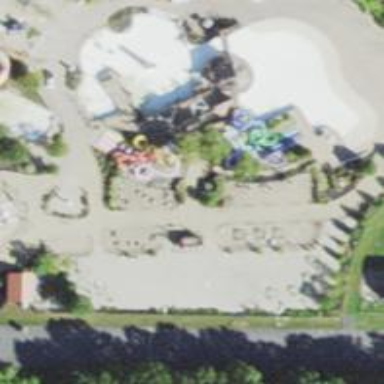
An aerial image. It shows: Water slide attraction.